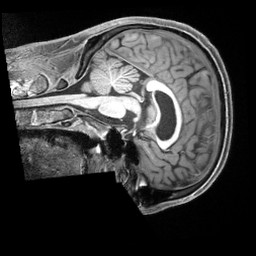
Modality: T1w
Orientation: sagittal
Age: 26
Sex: male
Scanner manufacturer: siemens
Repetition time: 2.3 s
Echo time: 0.00229 s